Question: I would like to concatenate the Rupee Symbol Unicode 'Rs' to a String in java, but I get the following Error, I am using jre7 it has been told in java docs that java7 supports unicode6.0 where this rupee Symbol is added in that version., I have attached my code ant its output below.
'''
public class no {
public static void main(String[] args) {
String rupee = "Rs";
JOptionPane.showMessageDialog(null,"Total Amount"+rupee);
}
}
'''

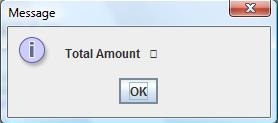
Answer: This is not a problem of a string concatenation. It's a problem of the display font. It just doesn't support the character. If I try it on my machine where the standard display fonts have full unicode support, this is the result:

You should try to use a font that has the support, rather than the standard font.